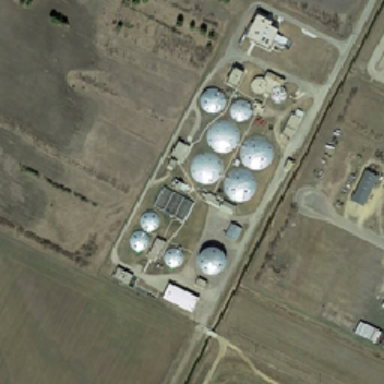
The picture shows some circular buildings .